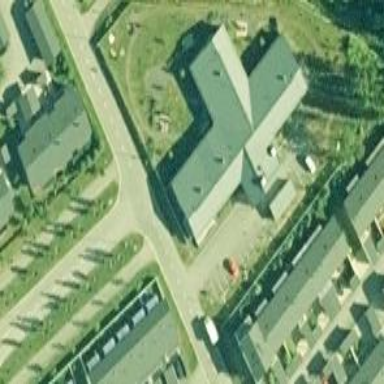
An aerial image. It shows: Building.